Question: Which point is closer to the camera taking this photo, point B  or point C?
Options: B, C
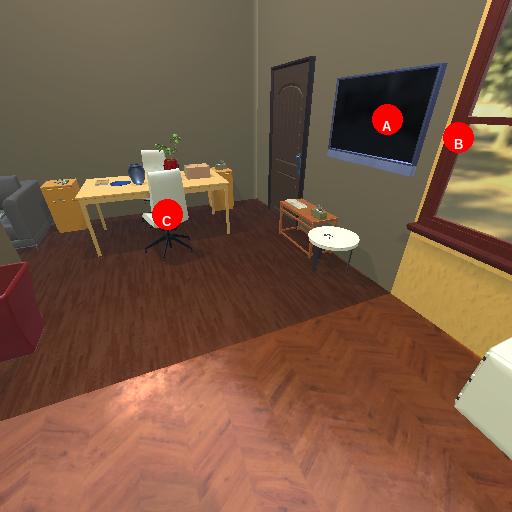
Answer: B